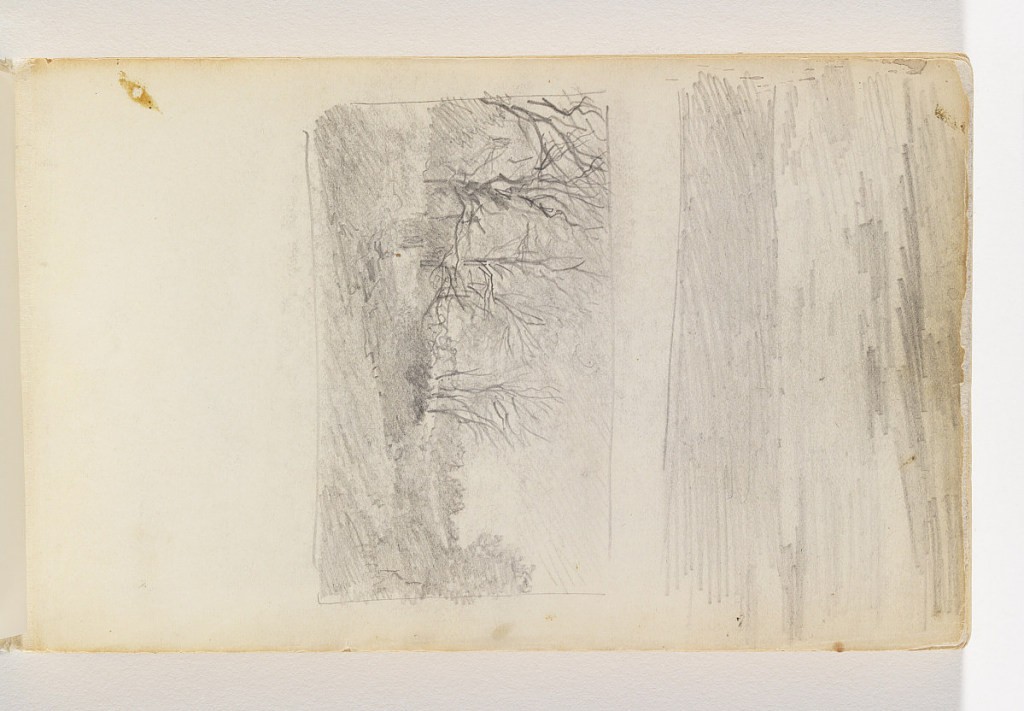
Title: Sketch of English Interior with Road and Houses
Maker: William Trost Richards, American, 1833–1905
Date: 1890–1900
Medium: Pen and black ink on off-white wove paper
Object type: Sketchbook folio
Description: Sketch of country road leading around a bend to the left, with stand of trees at left.